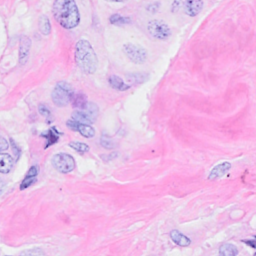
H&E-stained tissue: Breast